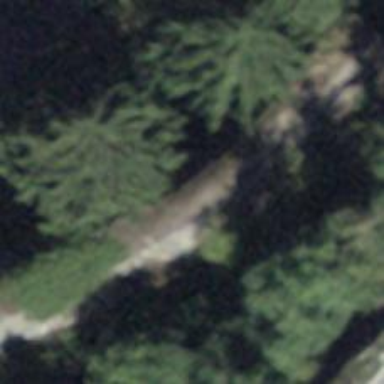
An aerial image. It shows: Retaining wall.